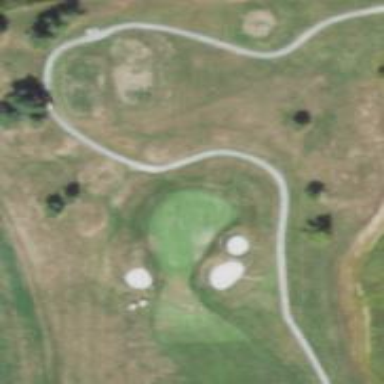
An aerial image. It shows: Golf hole.